Question: Find the variance in the following histogram, where the data are distributed only above tens and the height of the histogram is an integer multiple of 5. Keep the result of the variance as an integer.
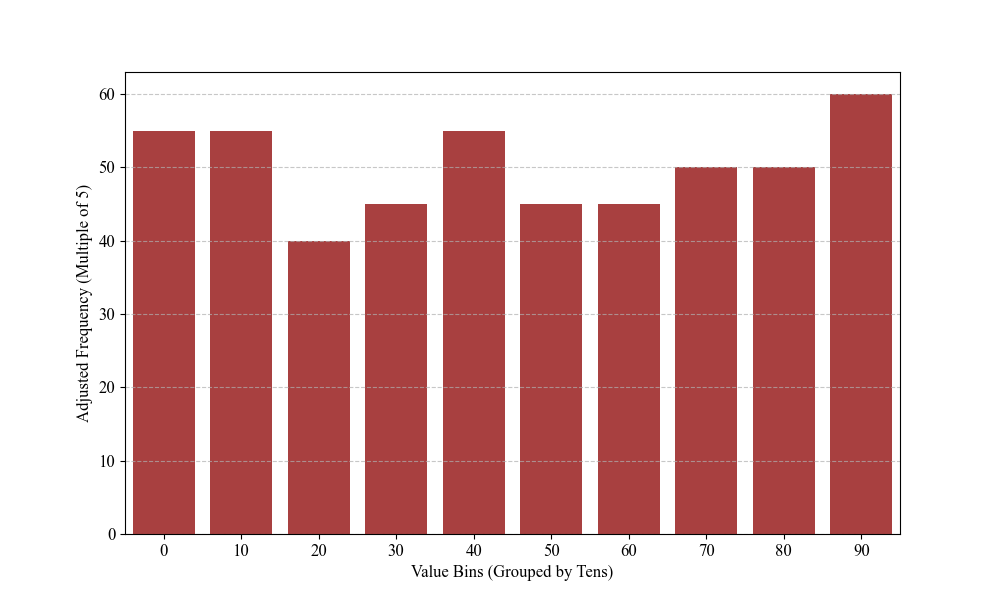
Answer: 881